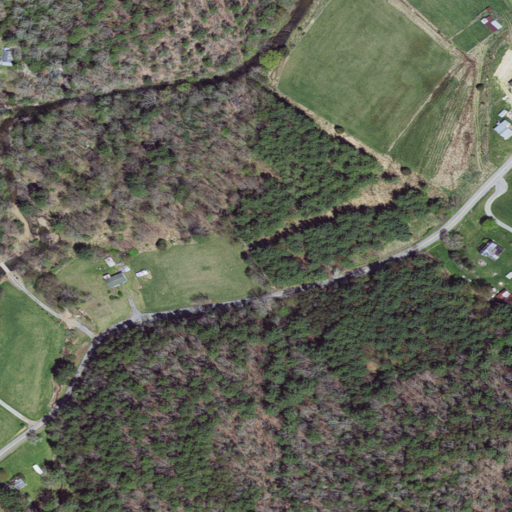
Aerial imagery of valley in Virginia named Little Lot Hollow containing mixed forest, evergreen forest, pasture, open development, deciduous forest, woody wetlands, and low intensity development